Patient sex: F
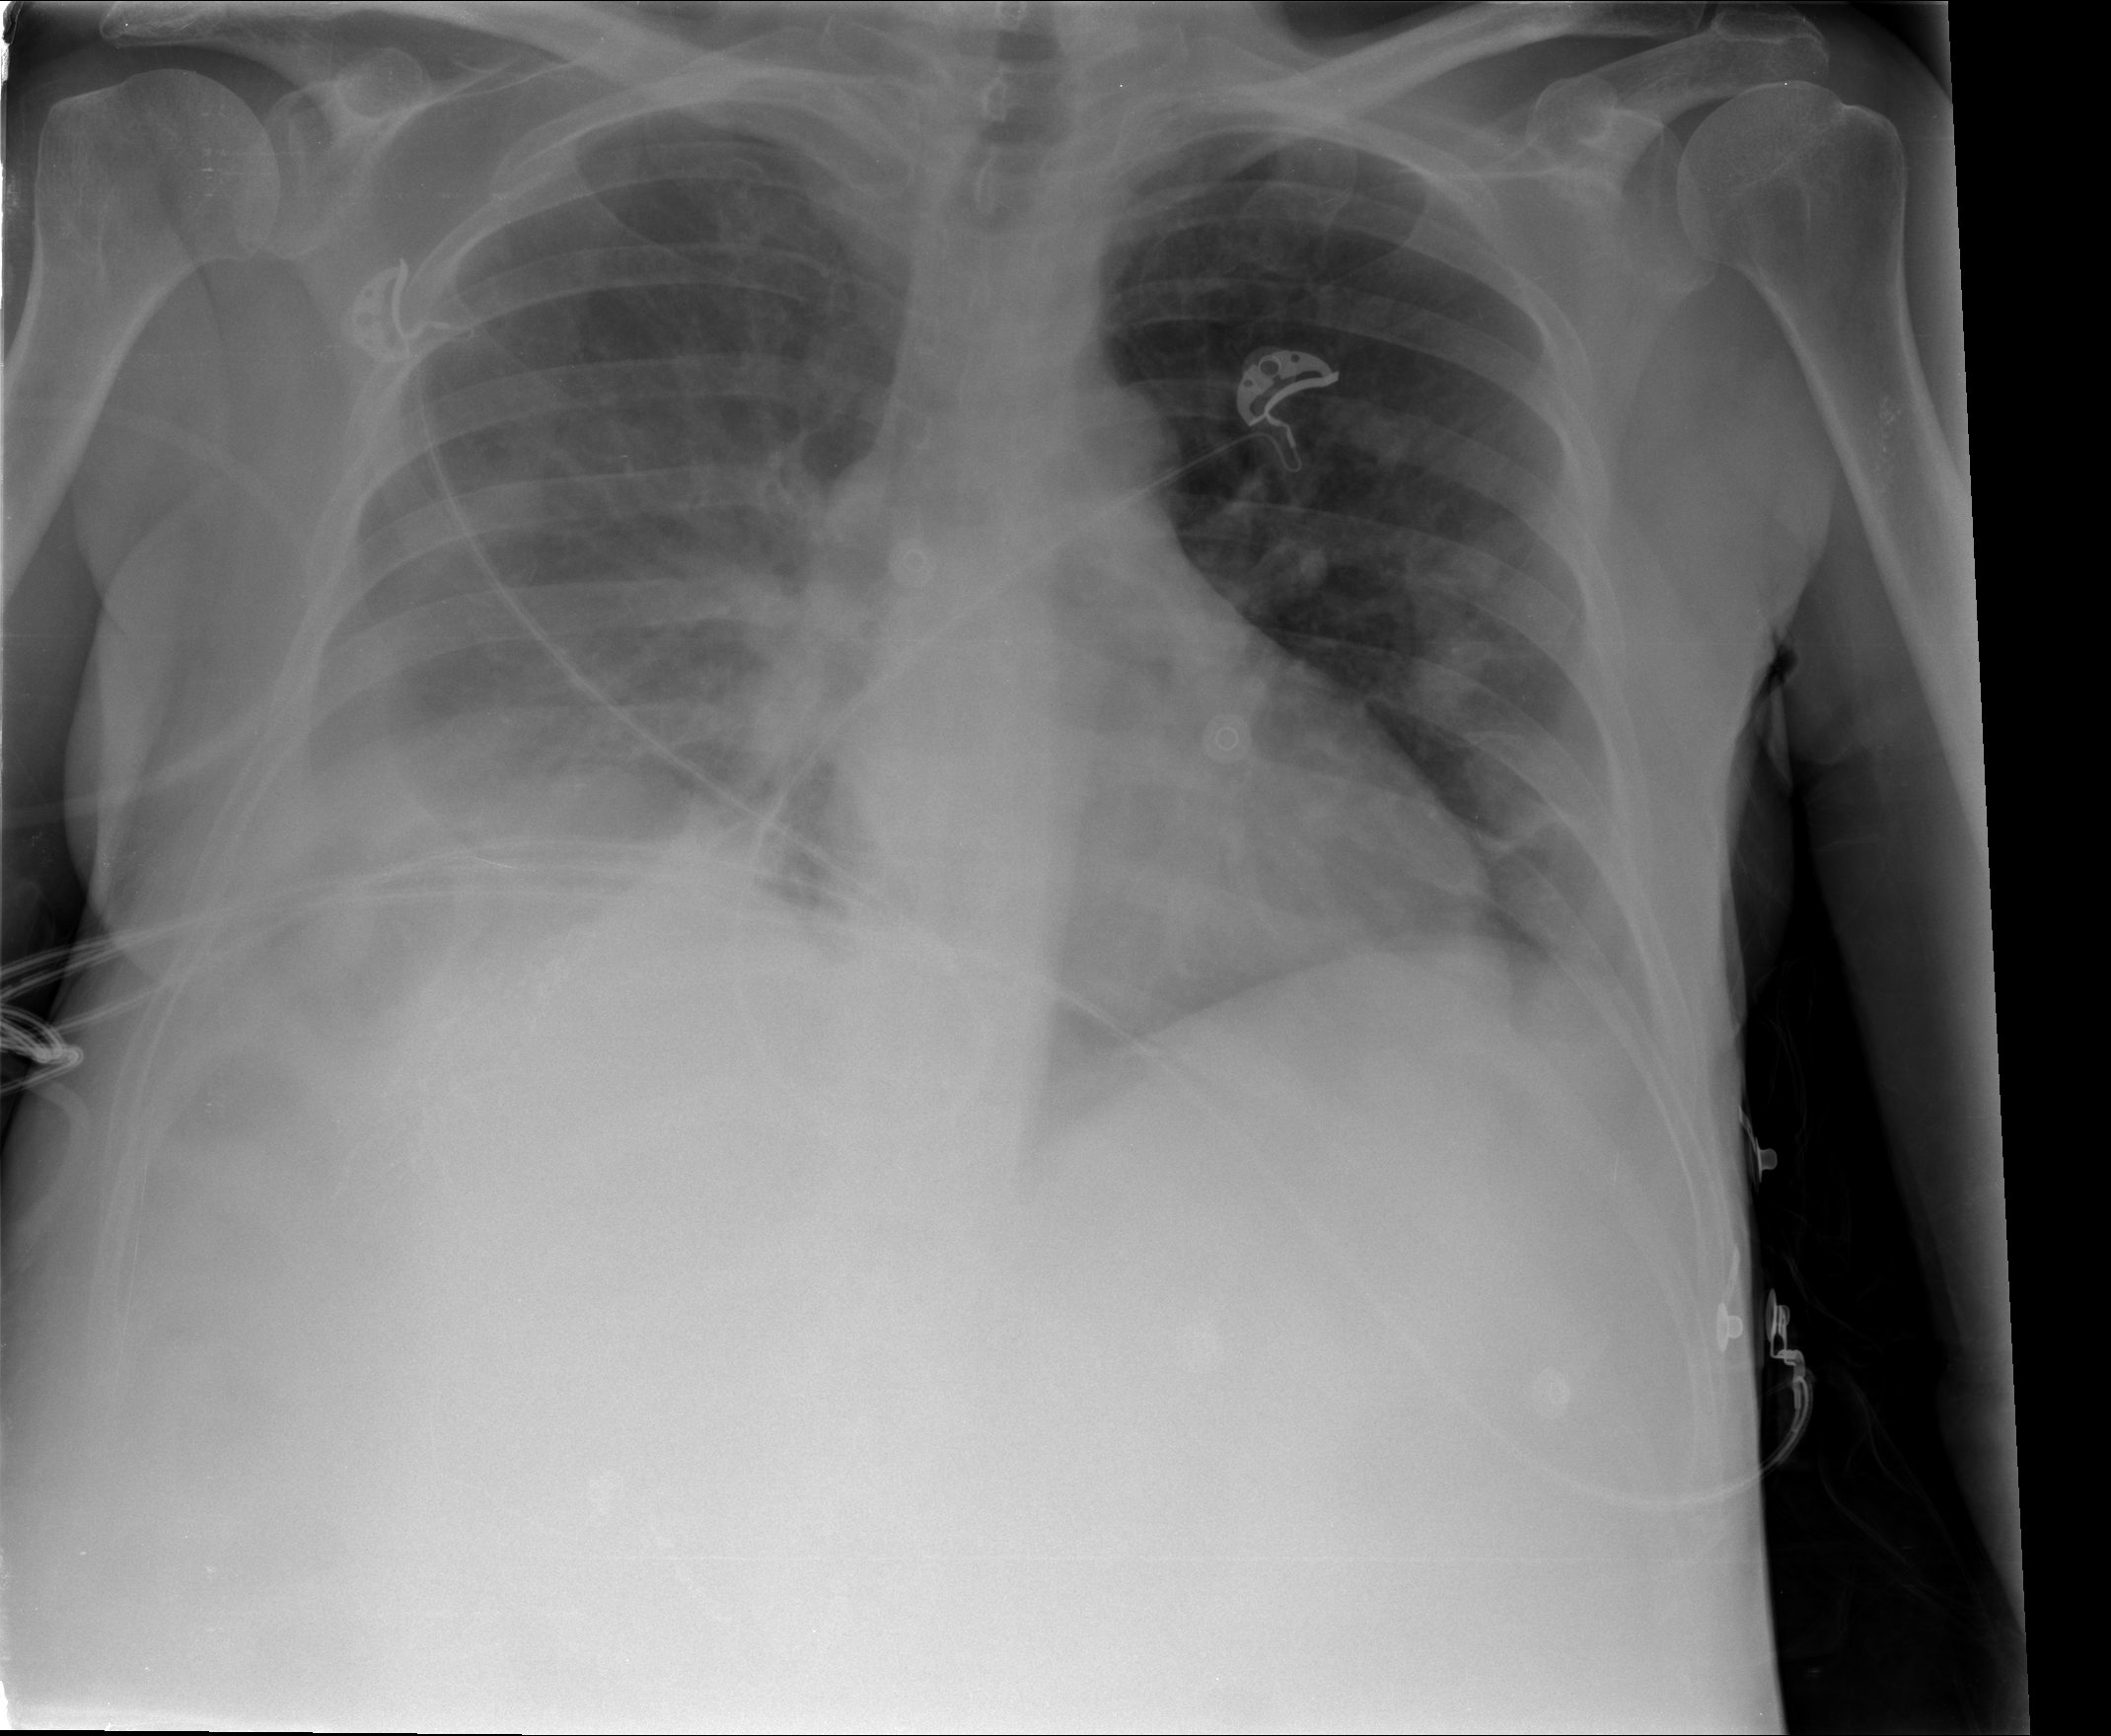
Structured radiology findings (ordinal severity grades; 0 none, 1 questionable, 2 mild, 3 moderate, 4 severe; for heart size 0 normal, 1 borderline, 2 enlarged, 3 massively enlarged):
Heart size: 0
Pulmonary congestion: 0
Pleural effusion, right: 3
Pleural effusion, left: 0
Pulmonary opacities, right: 0
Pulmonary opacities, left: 0
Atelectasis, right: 3
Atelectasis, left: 2